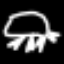
Label: frog